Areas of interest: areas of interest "Star Island Sci-Tech Park"
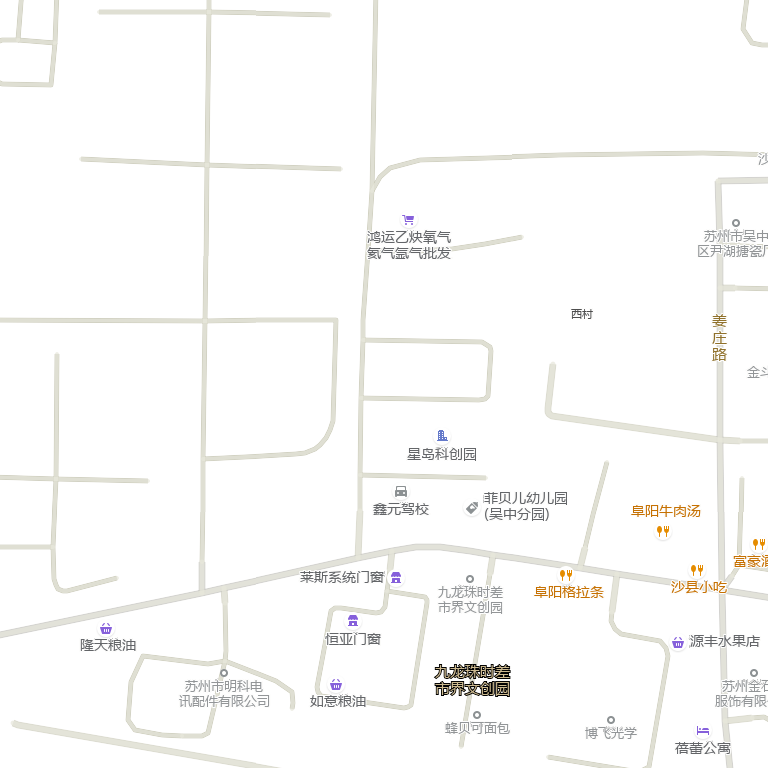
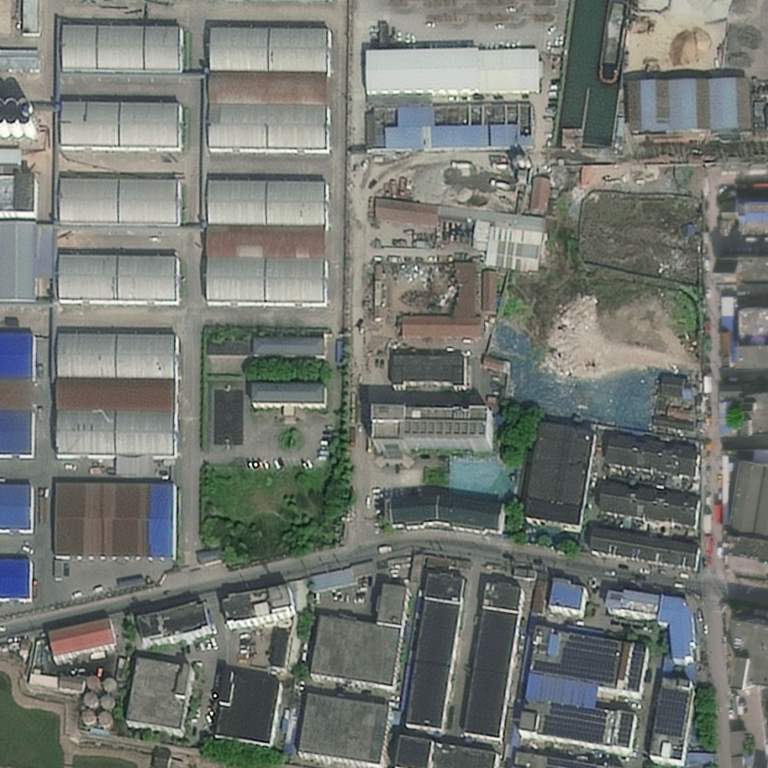